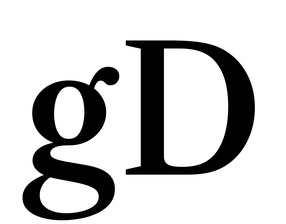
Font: LibreCaslonText_Medium